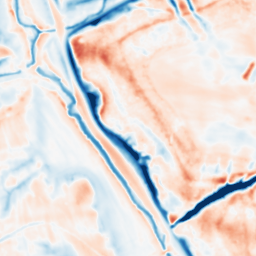
Category: multiscale
Decomposition family: dog_multiscale
Decomposition parameters: sigma_ratio: 1.4
n_scales: 6
base_sigma: 1
Upsampling method: sinc_hamming
Upsampling parameters: scale: 2
kernel_size: 8
Upsampling scale: 2